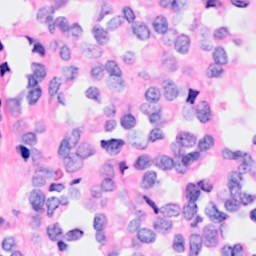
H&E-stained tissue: Breast